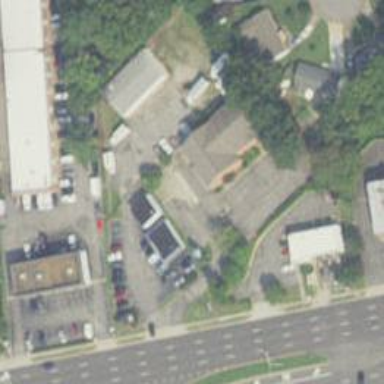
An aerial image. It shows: Car rental facility.